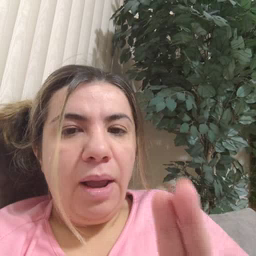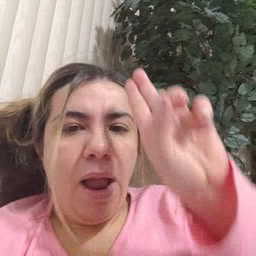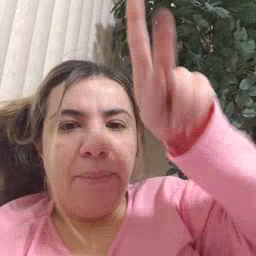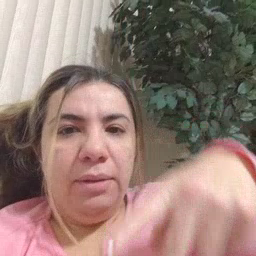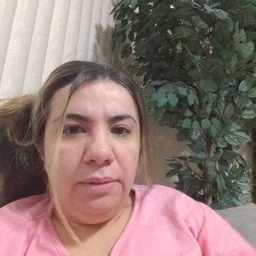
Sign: up